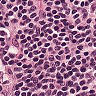
Metastatic tissue present: no